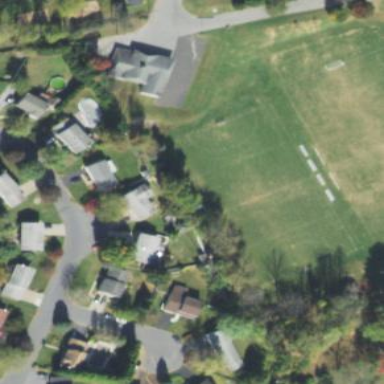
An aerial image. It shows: Lacrosse pitch for leisure land.